Question: I am working on terrain rendering tool currently. I have to cut a piece from a given Delaunay triangulation. Suppose following triangulation is given:

The red square depicts area to cut from the original triangulation, i.e. find sub triangulation which has the same points as the original triangulation plus points on the square's border.
Is there any kind efficient algorithm to perform such cut?
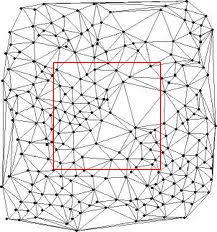
Answer: You need to use a <URL>.
The <URL>.
If you are interested in a java or python implementation, some bindings written with SWIG are available <URL>.